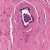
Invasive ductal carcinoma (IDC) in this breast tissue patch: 0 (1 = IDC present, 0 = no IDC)